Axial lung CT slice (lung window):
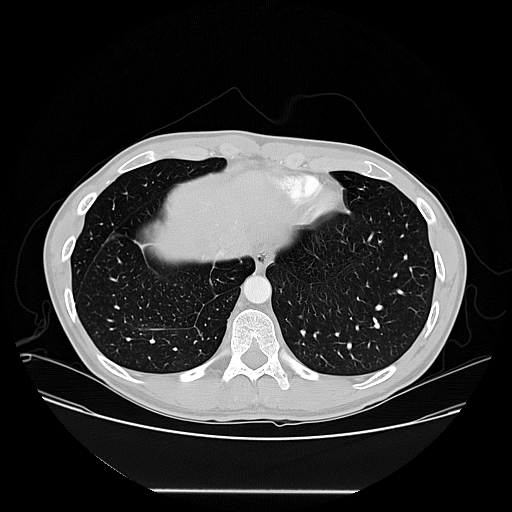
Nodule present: no